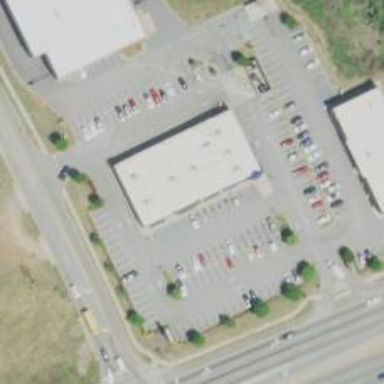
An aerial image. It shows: Healthcare clinic.